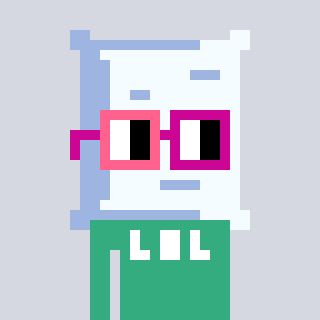
a pixel art character with square pink and red glasses, a pillow-shaped head and a teal-colored body on a cool background